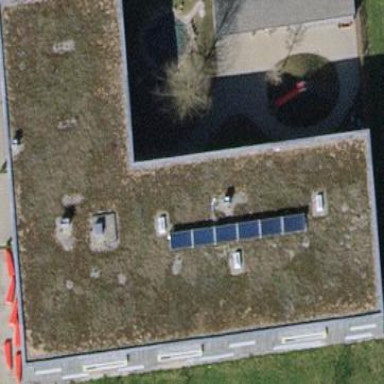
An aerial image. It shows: Flat-roofed kindergarten building.